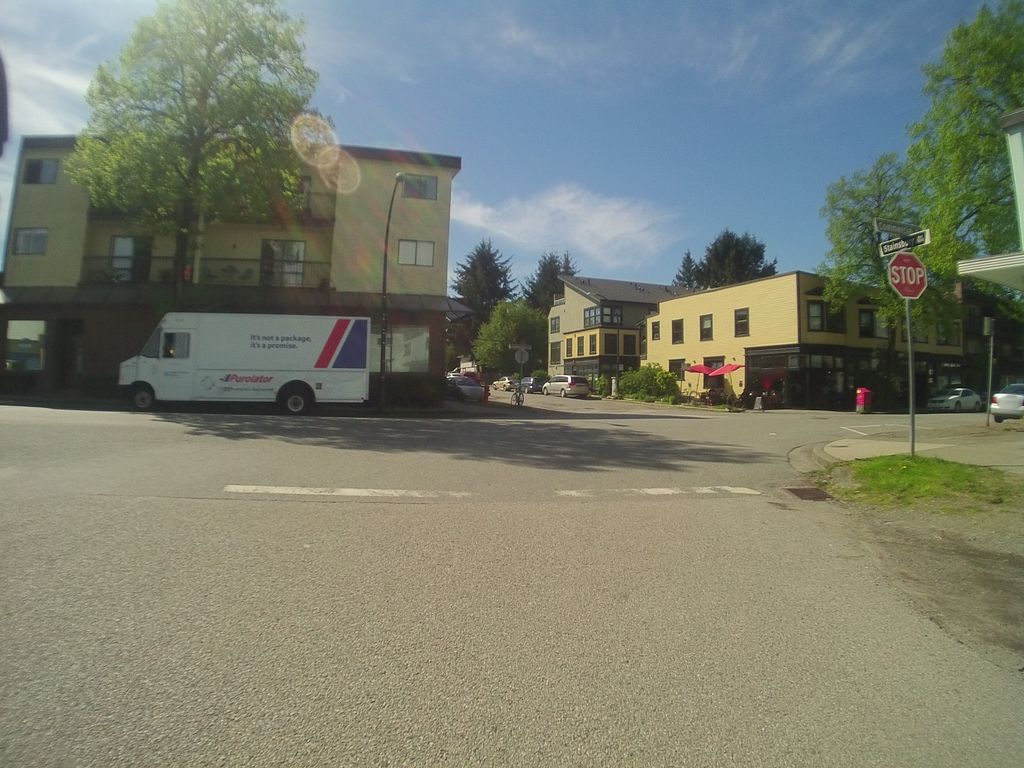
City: vancouver